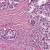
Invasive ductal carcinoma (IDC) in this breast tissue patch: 1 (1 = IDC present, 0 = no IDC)